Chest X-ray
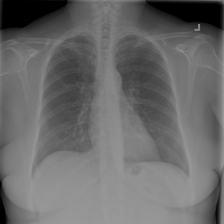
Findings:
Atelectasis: negative
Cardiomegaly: negative
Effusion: negative
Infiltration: negative
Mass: negative
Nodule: negative
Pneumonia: negative
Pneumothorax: negative
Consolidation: negative
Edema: negative
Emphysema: negative
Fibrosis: negative
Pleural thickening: negative
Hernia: negative